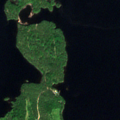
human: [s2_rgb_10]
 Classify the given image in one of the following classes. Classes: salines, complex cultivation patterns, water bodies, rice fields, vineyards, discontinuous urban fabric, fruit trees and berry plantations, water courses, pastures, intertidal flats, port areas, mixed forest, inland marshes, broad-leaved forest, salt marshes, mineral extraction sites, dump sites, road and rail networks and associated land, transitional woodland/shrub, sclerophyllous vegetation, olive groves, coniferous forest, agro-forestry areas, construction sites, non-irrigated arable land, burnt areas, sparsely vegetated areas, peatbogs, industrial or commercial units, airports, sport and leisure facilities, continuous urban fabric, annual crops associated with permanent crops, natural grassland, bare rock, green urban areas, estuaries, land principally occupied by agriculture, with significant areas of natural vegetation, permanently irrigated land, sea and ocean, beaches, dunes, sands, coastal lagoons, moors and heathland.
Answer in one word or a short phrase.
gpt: mixed forest, water bodies